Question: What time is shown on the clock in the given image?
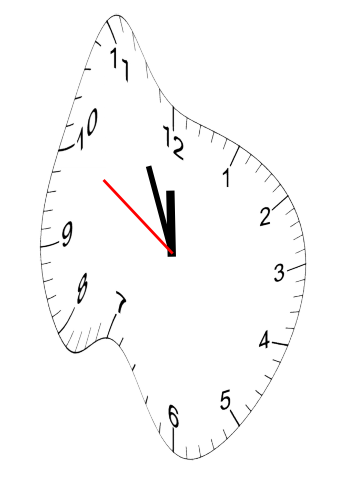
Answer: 11:55:50